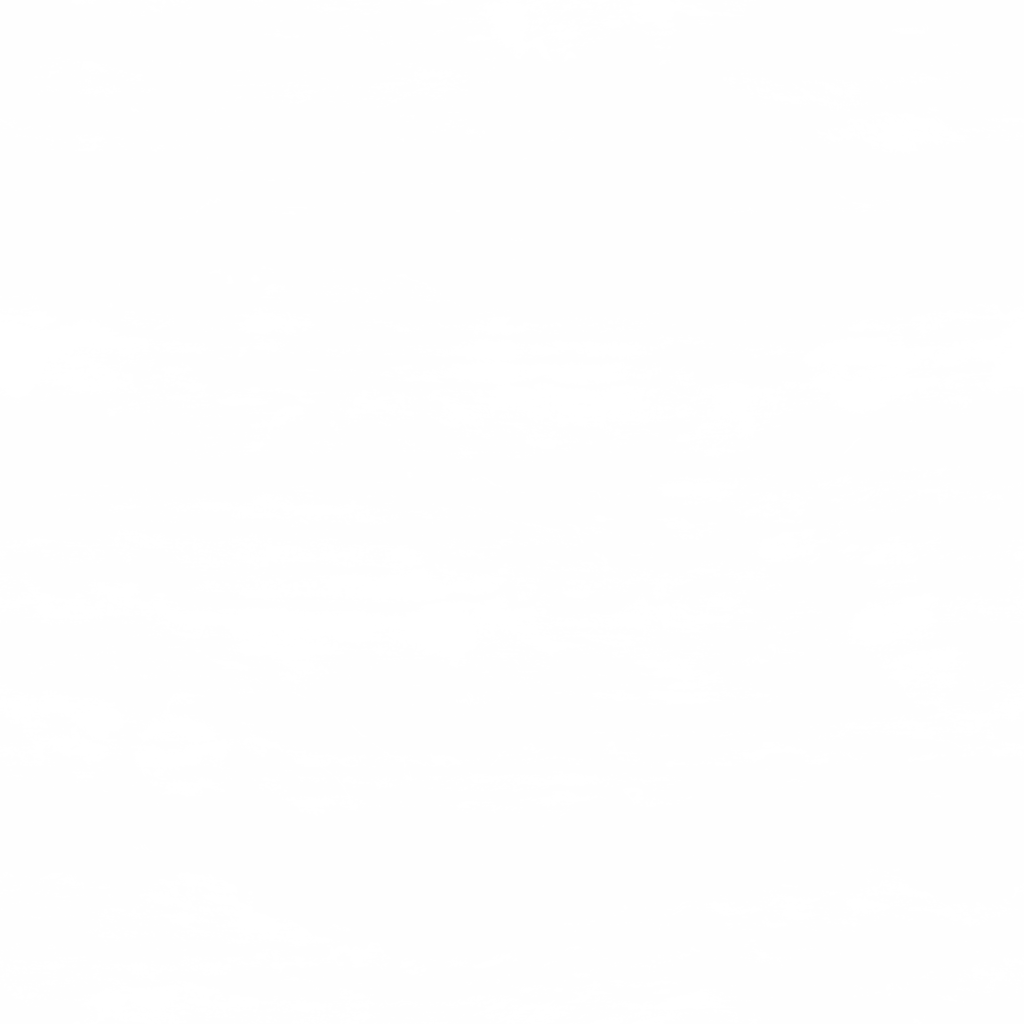
Texture map type: AmbientOcclusion